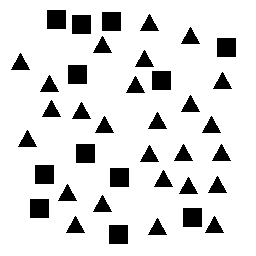
Squares: 12
Triangles: 26
Stars: 0
Total shapes: 38